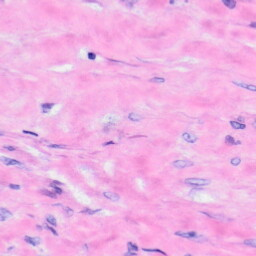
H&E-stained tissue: Liver